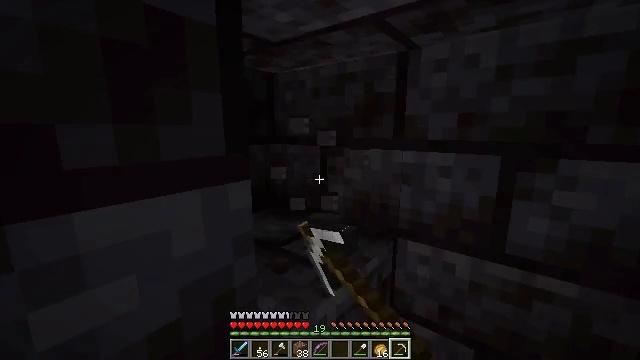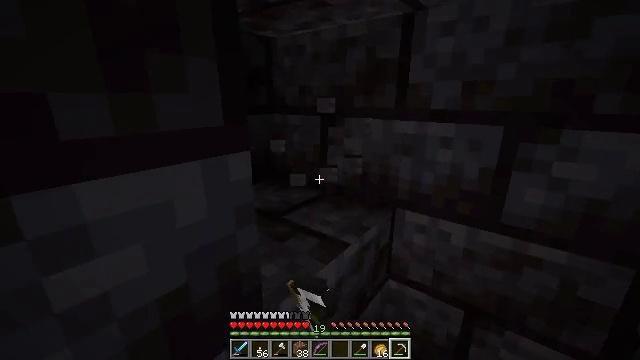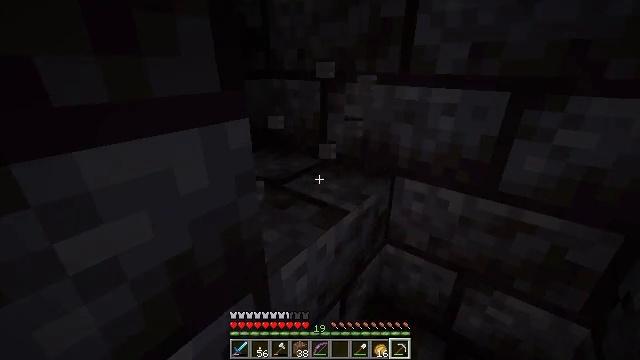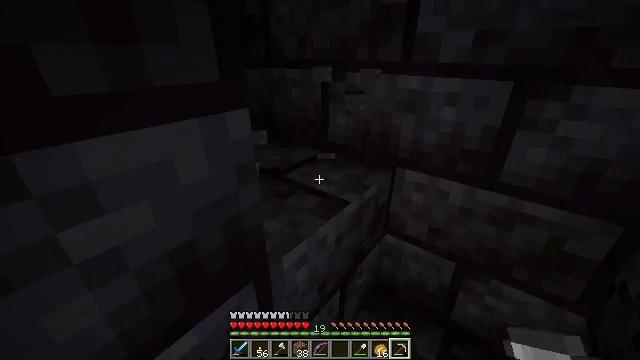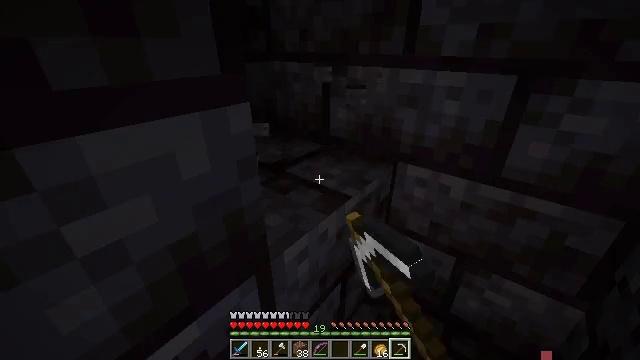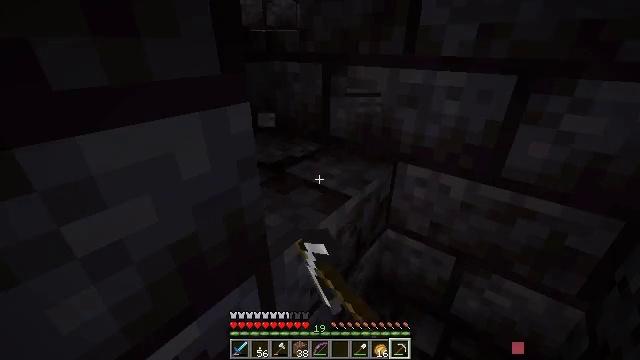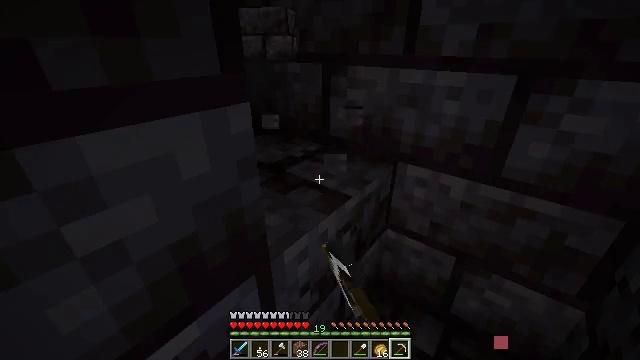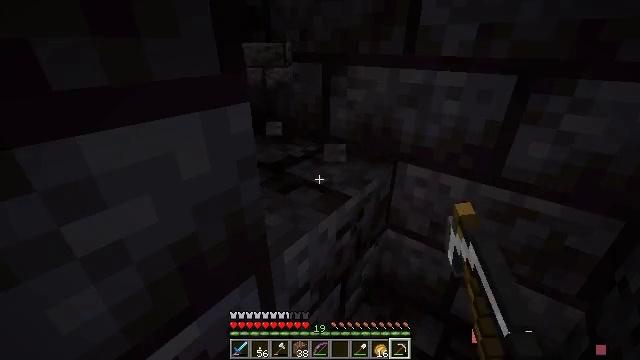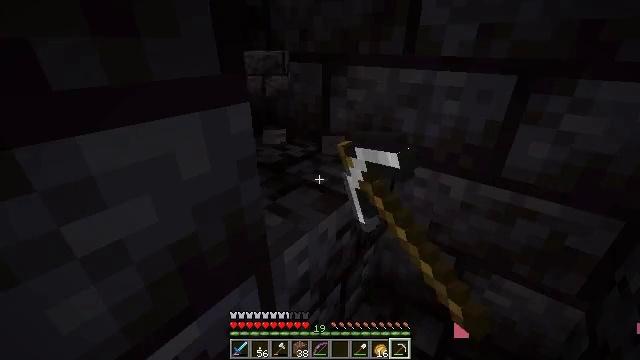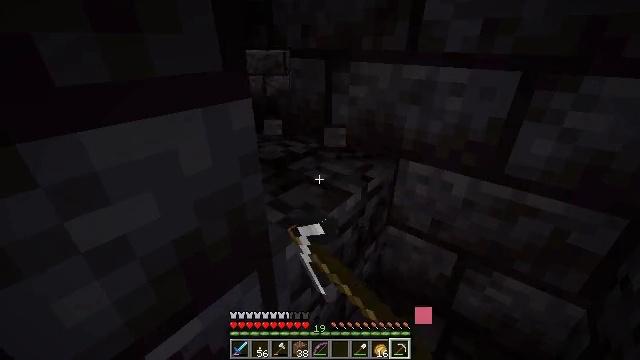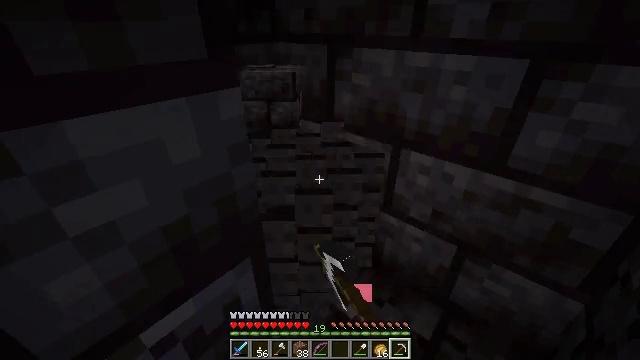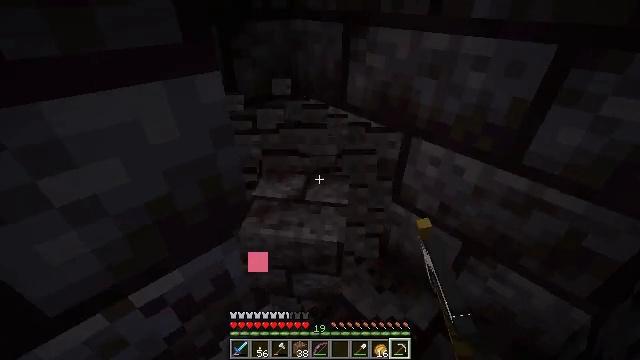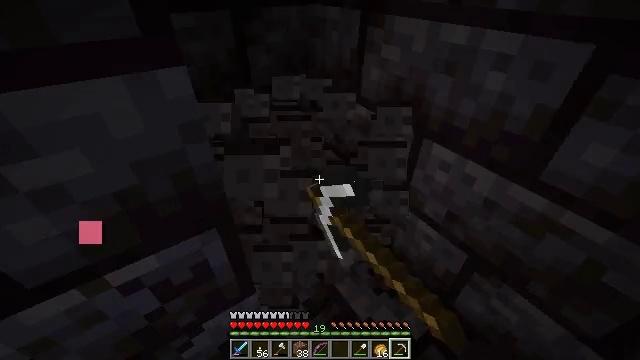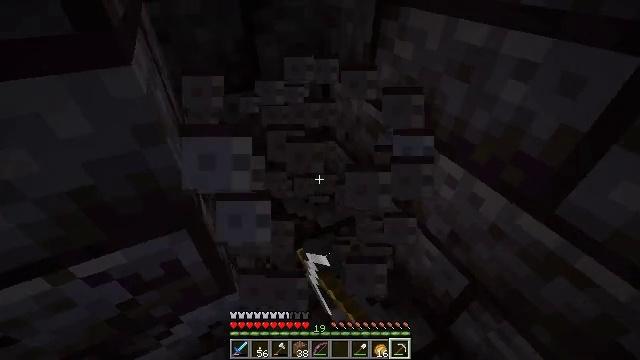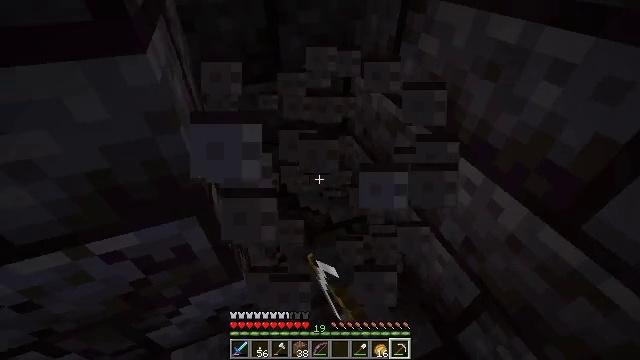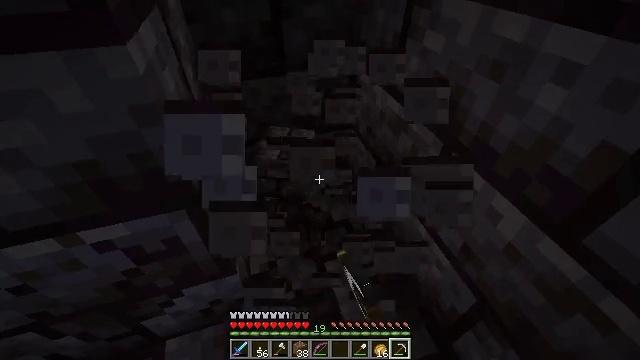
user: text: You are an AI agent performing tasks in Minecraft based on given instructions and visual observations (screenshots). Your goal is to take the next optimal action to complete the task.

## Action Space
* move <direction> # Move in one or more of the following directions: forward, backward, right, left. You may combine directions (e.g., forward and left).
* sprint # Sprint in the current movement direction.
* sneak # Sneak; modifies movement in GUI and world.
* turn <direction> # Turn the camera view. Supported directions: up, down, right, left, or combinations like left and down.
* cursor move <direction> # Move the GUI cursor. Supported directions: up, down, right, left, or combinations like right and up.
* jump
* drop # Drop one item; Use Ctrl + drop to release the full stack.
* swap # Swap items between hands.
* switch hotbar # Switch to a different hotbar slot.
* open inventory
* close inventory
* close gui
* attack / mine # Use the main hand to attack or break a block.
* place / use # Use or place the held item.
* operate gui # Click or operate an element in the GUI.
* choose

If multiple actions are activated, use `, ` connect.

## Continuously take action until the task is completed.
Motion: motion action
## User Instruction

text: Retrieve polished blackstone bricks from a structure.
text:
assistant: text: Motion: turn down, attack / mine
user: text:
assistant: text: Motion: turn down, attack / mine
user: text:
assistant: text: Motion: turn down, attack / mine
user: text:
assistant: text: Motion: turn down, attack / mine
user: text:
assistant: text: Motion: attack / mine
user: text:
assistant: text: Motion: attack / mine
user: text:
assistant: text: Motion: attack / mine
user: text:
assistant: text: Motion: attack / mine
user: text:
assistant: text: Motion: attack / mine
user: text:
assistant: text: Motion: move right, turn left and down, attack / mine
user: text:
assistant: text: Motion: move right, turn left and down, attack / mine
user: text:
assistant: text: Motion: move right, turn left and down, attack / mine
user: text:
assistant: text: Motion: move right, turn left and down, attack / mine
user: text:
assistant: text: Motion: turn left and down, attack / mine
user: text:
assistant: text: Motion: turn left, attack / mine
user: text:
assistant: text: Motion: turn left, attack / mine
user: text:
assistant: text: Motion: turn left, attack / mine
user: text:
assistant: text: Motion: turn left, attack / mine
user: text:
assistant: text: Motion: attack / mine
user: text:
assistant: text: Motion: attack / mine
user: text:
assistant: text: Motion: attack / mine
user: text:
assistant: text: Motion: attack / mine
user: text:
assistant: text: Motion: turn left and up, attack / mine
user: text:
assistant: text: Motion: turn up, attack / mine
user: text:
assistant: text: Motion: attack / mine
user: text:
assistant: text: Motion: turn up, attack / mine
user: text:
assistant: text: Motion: turn left and up, attack / mine
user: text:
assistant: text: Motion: turn left and up, attack / mine
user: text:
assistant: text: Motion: turn up, attack / mine
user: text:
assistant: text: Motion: attack / mine